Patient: sex M, age 94
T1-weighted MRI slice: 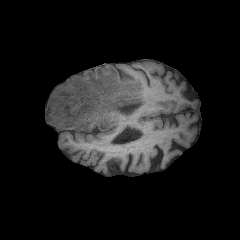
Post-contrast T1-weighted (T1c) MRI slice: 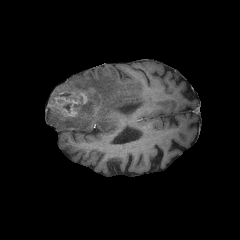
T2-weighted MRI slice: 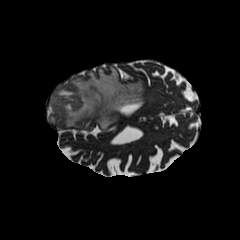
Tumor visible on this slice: yes
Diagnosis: Glioblastoma, IDH-wildtype
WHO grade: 4